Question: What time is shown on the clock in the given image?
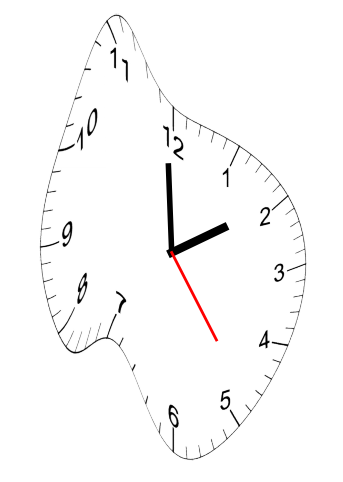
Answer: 01:59:24